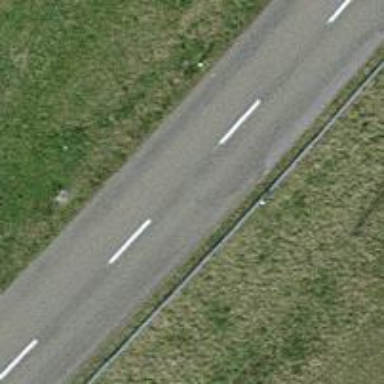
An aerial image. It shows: Tertiary road.